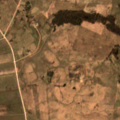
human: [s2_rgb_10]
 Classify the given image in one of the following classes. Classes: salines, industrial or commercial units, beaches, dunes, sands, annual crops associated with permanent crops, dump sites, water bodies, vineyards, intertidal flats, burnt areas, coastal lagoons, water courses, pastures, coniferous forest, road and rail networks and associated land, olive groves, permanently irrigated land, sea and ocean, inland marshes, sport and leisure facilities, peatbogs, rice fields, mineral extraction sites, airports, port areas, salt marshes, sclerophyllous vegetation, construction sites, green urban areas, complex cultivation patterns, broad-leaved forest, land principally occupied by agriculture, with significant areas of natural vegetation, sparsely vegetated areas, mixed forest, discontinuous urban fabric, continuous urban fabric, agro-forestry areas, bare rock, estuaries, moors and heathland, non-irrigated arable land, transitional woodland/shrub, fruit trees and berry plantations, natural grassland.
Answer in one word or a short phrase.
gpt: non-irrigated arable land, pastures, land principally occupied by agriculture, with significant areas of natural vegetation